Question: I have to change color levels of an 'UIImage', and according to this <URL>white;'
I'm not a designer and I don't know Photoshop very well :(
Here is a screenshot of Photoshop and the color levels that I should apply to my 'UIImage' :

And here is how I tried to use the 'levels' method :
'''
UIImage *image = [UIImage imageNamed:@"my_image.png"];
image = [image levels:45 mid:0.95 white:238]; // 0.95 is float/double and it's obviously not the good way to do what I want.
'''
According to the method comment, all parameters should have a value between 0-255.
But the mid parameter in Photoshop is a value -9.99-0.01
Black and white level in Photoshop are obviously the good value but I can't understand how works the mid value. How should I convert it?
So my question is : How to use the 'levels' method just like in Photoshop ?
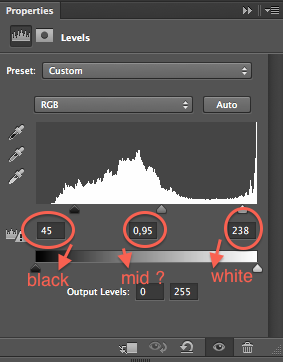
Answer: I'm not sure that they're entirely comparable. Looking at the source code, that library's 'levels' method is calling a simple linear interpolation function (ignore the 'white' and 'black' stuff for a second, and focus on 'mid' and how it affects 'color'):
'''
int calcLevelColor(int color, int black, int mid, int white)
{
if (color < black) {
return 0;
} else if (color < mid) {
int width = (mid - black);
double stepSize = ((double)width / 128.0f);
return (int)((double)(color - black) / stepSize);
} else if (color < white) {
int width = (white - mid);
double stepSize = ((double)width / 128.0f);
return 128 + (int)((double)(color - mid) / stepSize);
}
return 255;
}
'''
But Photoshop's mid point in "levels", though, uses a gamma value, an exponential function, which the result is 'color^(1/gamma)', i.e. 'pow(color, 1.0 / gamma)' (where 'color' is a value between 0.0 and 1.0 and 'gamma' is greater than zero and less than ten). That's why the values for the Photoshop mid point follow a logarithmic scale rather than a linear scale.
---
If you want to use mid point values like Photoshop (which, for photos, is probably better than the rendition in this ios-image-filters library, anyway) use the Core Image filters as discussed in <URL>.